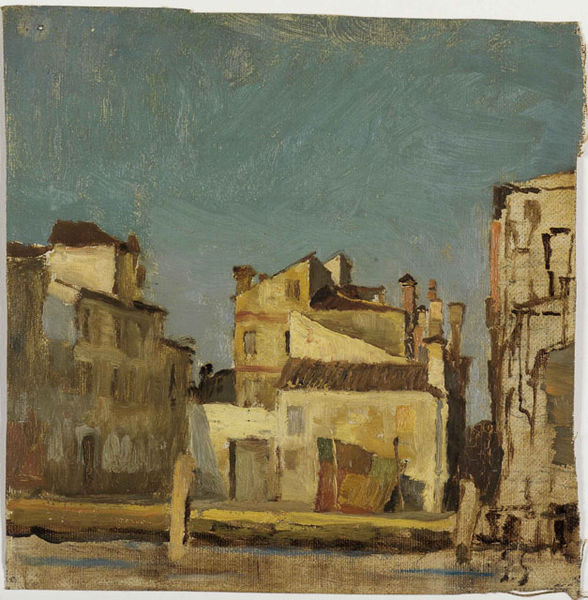
Titel: Venezianische Häuser an einem Kanal
Künstler: Gustav Schönleber
Standort: Karlsruhe
Institution: Staatliche Kunsthalle Karlsruhe
Schlagwörter: blau, gemälde, himmel, meer, schatten, wasser, weiß, wolken, aquarell, fluss, gelb, grün, impressionismus, kubistisch, ocker, sand, see, stadt, ufer, braun, bunt, fenster, frau, grau, hell, holz, licht, orange, pastell, skizze, strasse, tür, türkis, dach, gebäude, haus, rot, weg, wolke, zaun, beige, flächig, hochformat, malerei, alt, wand, öl, häuser, pfähle, sonnenaufgang, brücke, kanal, sonne, wege, stoff, kamin, kamine, schornstein, himmelblau, schnell, sommer, strand, ansicht, fassade, gasse, italien, ort, perspektive, süden, türen, vedute, venedig, fahne, warm, abstrakt, farben, fläche, hitze, sonnenlicht, dorf, dächer, mauer, schornsteine, ziegel, sonnenuntergang, wolkenlos, zäune, hafen, kai, ölgemälde, bootssteg, steg, duktus, bohlen, stadtansicht, straßen, ruine, heiss, mole, pleinair, urlaub, gassen, strich, leinwand, pinsel, ölmalerei, pinselstrich, gemäuer, blauer himmel, siedlung, pinselstriche, balu, mediterran, armut, bau, azur, marokko, mittelmeer, toskana, bauwerk, holzdach, südländisch, pultdach, südlich, dock, innenstadt, italienisch, mediteran, strase, stadtkulisse, nachbarn, bootsanleger, stra?e, mordern, pultdächer, wacklig, impressionosmus, t, a, 1880, blauer himmeö, ausschnutt, sr, szesanne, verudte, meidteran, stra0en, docki, menchenleer